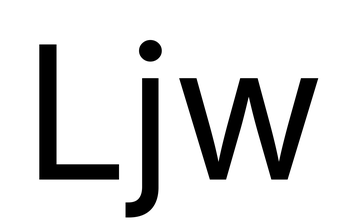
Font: Inter_Regular